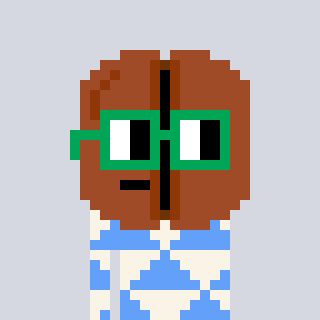
a pixel art character with square green glasses, a coffeebean-shaped head and a blue-colored body on a cool background